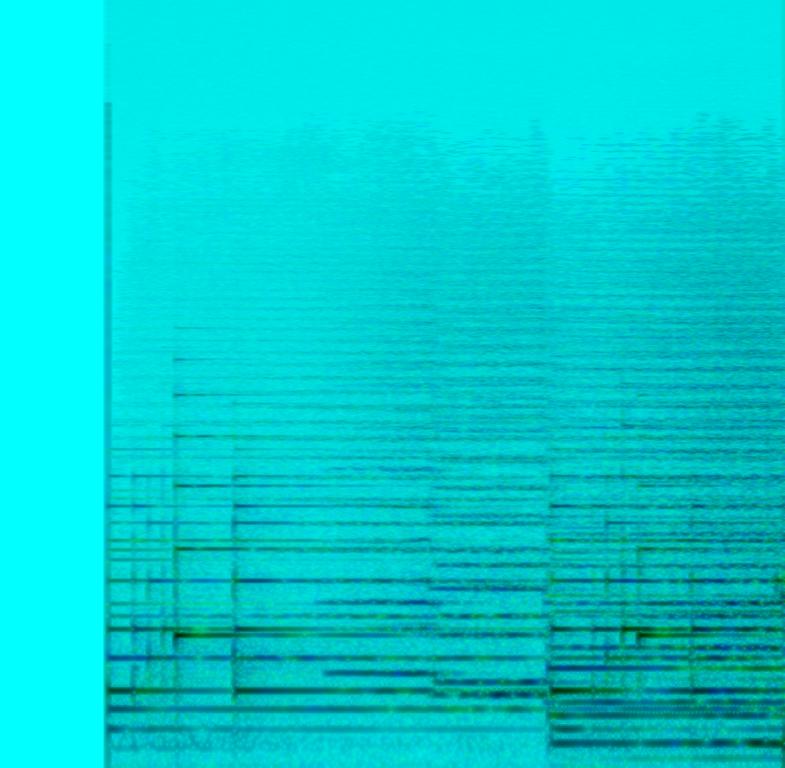
This audio contains an acoustic piano playing a minor key melody that sounds like being in a dream along with strings rising up from the background playing a melody in the low to the higher register. This song may be playing for a lovely movie scene where birds are flying in slow motion and kids are playing outside.